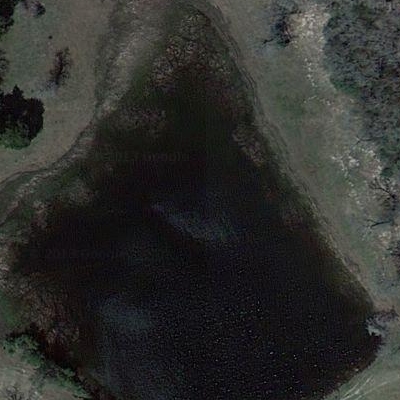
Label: dRiverLake